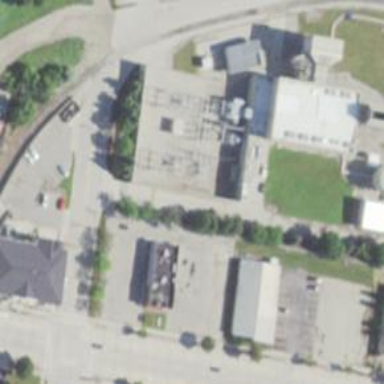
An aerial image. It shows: Power substation dedicated to generation.